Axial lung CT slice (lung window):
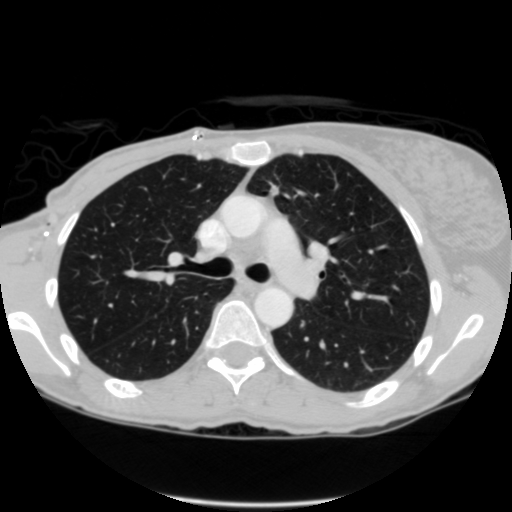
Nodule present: no